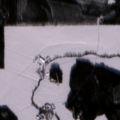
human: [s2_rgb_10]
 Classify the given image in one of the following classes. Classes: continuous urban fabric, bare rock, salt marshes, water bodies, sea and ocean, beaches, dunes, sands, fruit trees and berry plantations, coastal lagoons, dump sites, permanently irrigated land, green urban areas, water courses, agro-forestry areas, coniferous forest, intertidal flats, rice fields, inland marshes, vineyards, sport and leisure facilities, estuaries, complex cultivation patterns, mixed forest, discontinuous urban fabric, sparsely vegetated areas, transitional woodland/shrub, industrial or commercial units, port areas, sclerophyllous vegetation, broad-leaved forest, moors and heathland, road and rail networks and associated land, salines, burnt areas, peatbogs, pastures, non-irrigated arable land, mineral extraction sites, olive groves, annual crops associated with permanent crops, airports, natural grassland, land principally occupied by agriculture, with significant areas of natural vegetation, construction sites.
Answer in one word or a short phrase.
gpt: non-irrigated arable land, land principally occupied by agriculture, with significant areas of natural vegetation, coniferous forest, mixed forest, transitional woodland/shrub